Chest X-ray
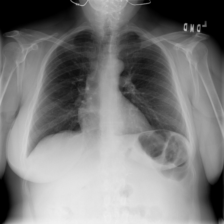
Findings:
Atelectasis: negative
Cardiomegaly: negative
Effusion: negative
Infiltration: negative
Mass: negative
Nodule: negative
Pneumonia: negative
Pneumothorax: negative
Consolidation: negative
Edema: negative
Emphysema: negative
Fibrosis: negative
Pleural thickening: negative
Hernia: negative